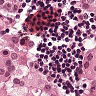
Metastatic tissue present: yes